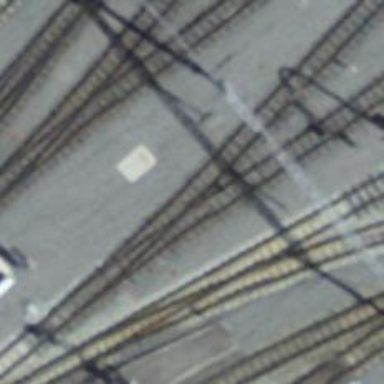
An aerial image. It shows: Narrow-gauge railway with single track running through yard. The railway is electrified with contact line.